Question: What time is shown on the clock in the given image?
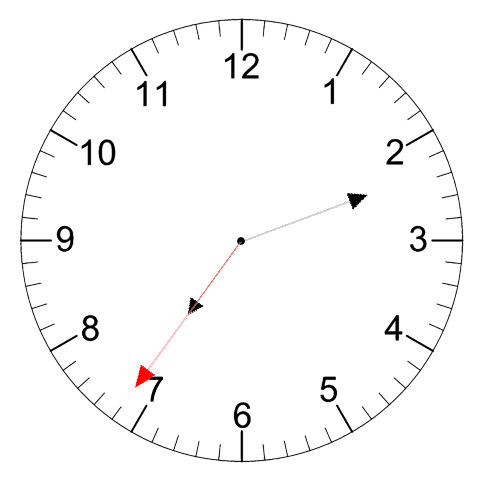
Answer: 07:11:36